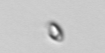
Label: nanoplankton_mix